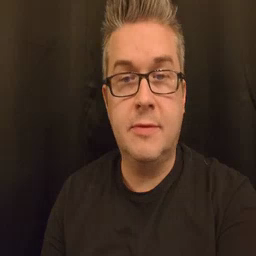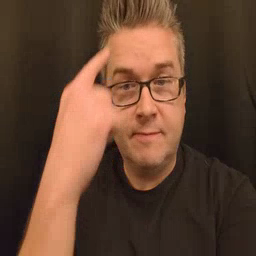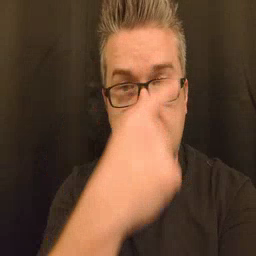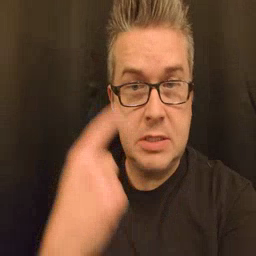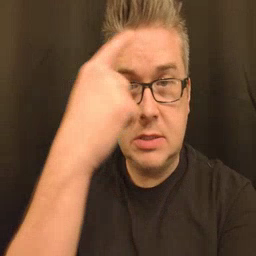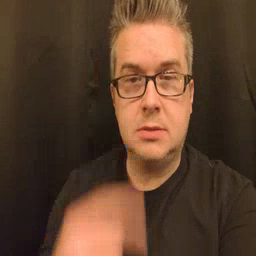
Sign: face